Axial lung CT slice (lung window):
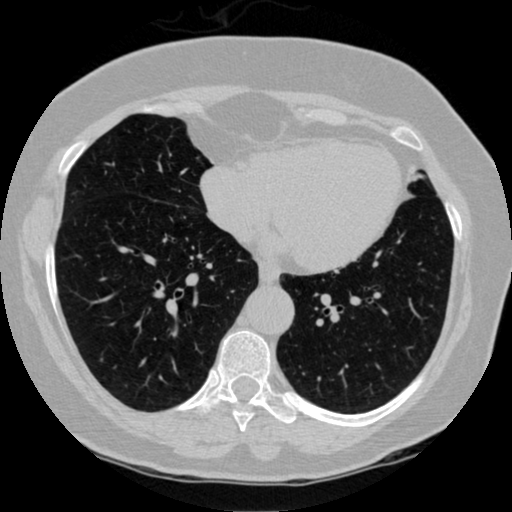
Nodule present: no